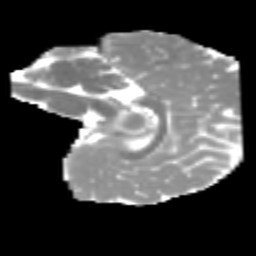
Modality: MD
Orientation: sagittal
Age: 6
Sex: male
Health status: healthy